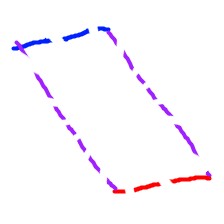
Shape: parallelogram